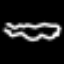
Label: squiggle